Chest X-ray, PA view. Patient: 55 years old, sex M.
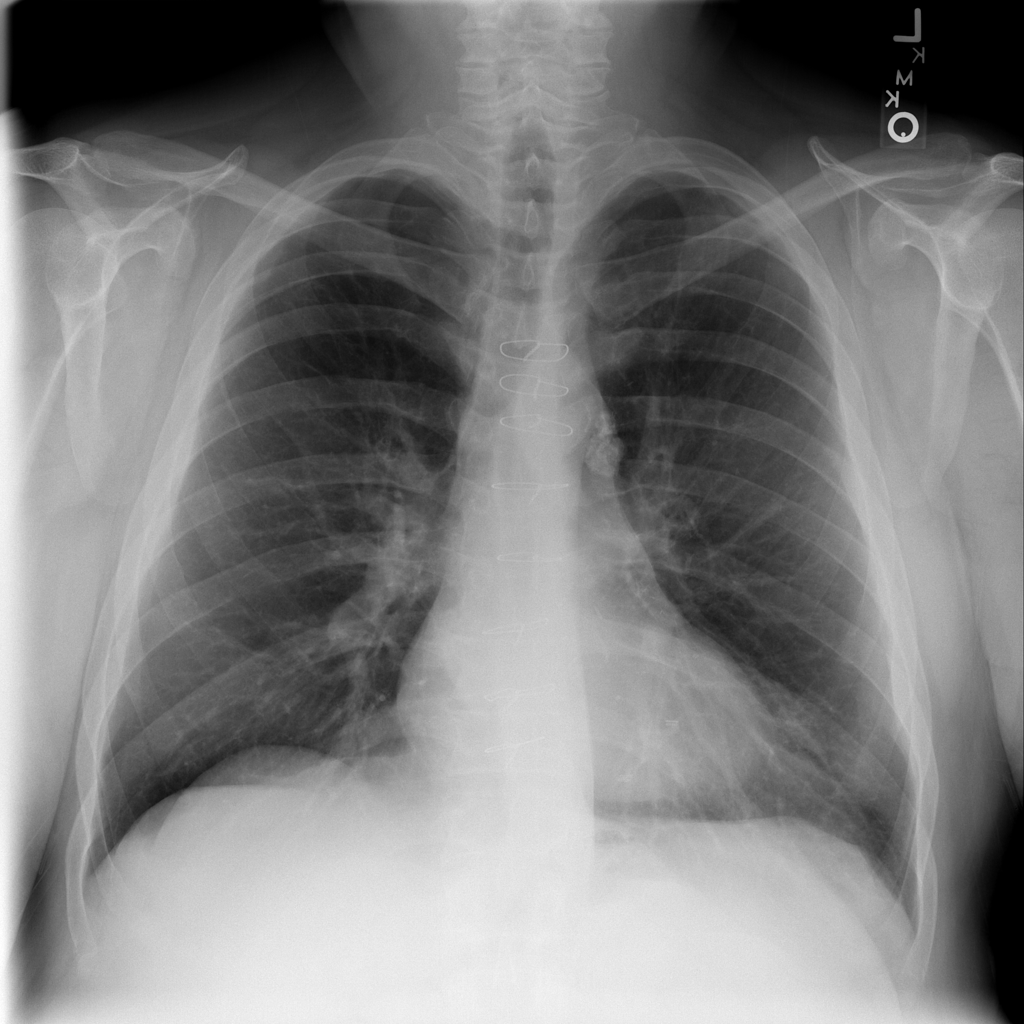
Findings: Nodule